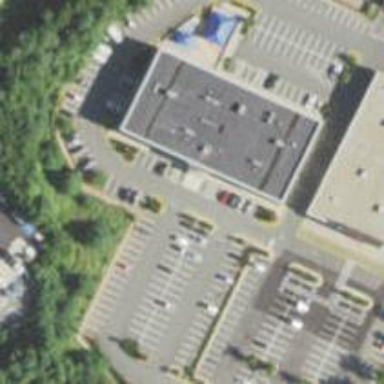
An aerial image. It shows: Parking space is available.